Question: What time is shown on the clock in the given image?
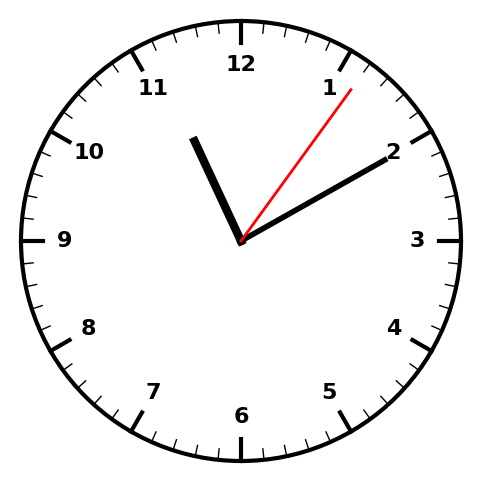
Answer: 11:10:06